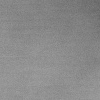
Atmospheric dust classification: dusty